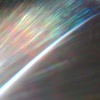
Label: sunburn